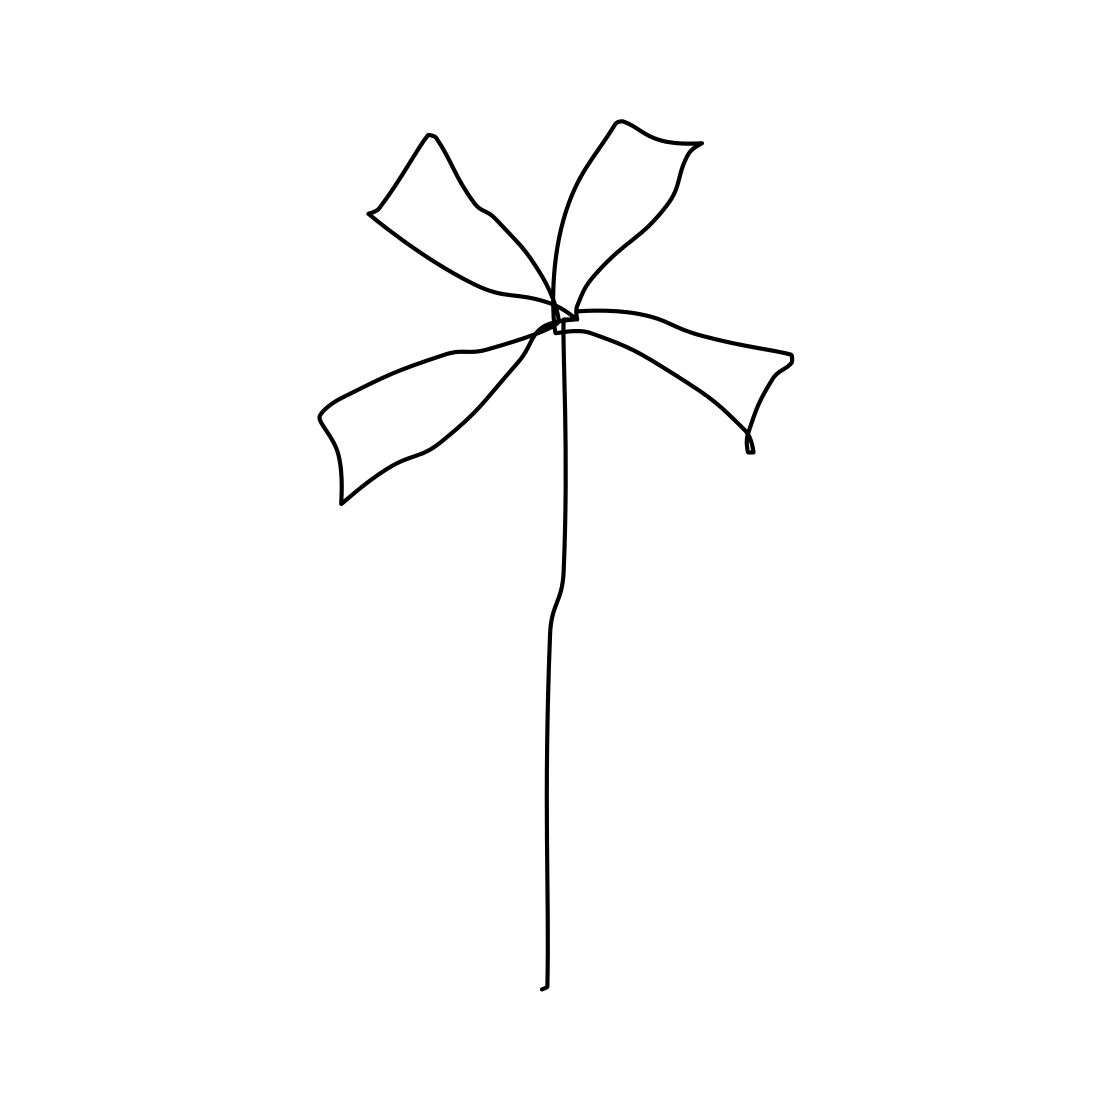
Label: windmill